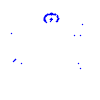
Particle: kaon